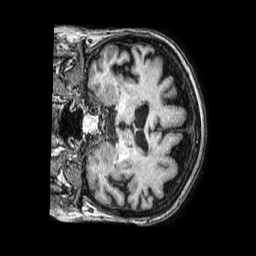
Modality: T1w
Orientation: coronal
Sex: female
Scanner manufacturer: philips
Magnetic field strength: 3 T
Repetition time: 0.007053 s
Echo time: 0.003223 s